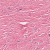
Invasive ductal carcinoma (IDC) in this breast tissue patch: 0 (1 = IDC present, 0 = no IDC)